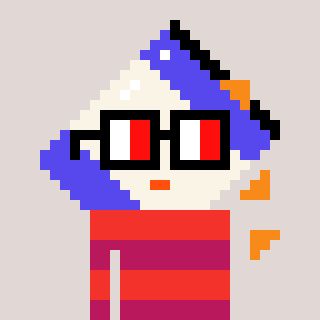
a pixel art character with square glasses with black frames and red eyes, a chips-shaped head and a darkpink-colored body on a warm background